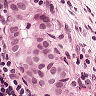
Metastatic tissue present: yes